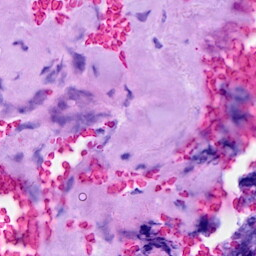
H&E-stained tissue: Breast